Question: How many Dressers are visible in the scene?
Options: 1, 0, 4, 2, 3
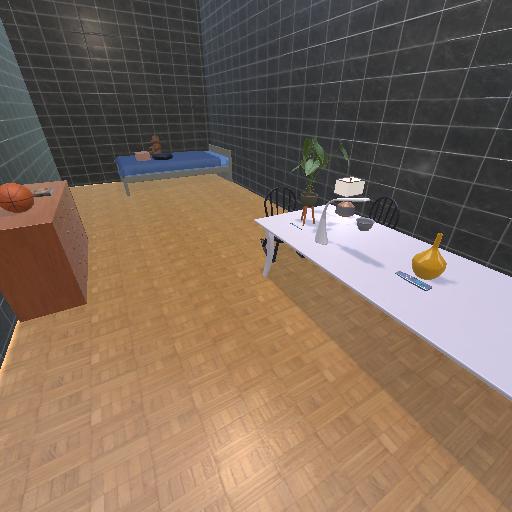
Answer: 1